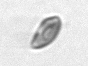
Label: Cryptophyta